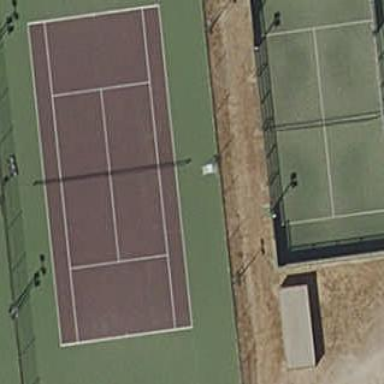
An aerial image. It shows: Tennis court on pitch.